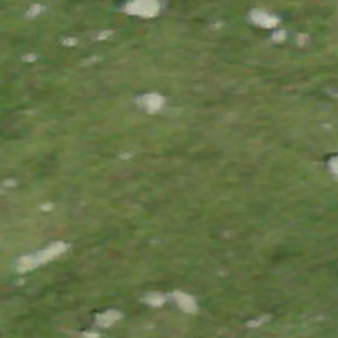
Label: other